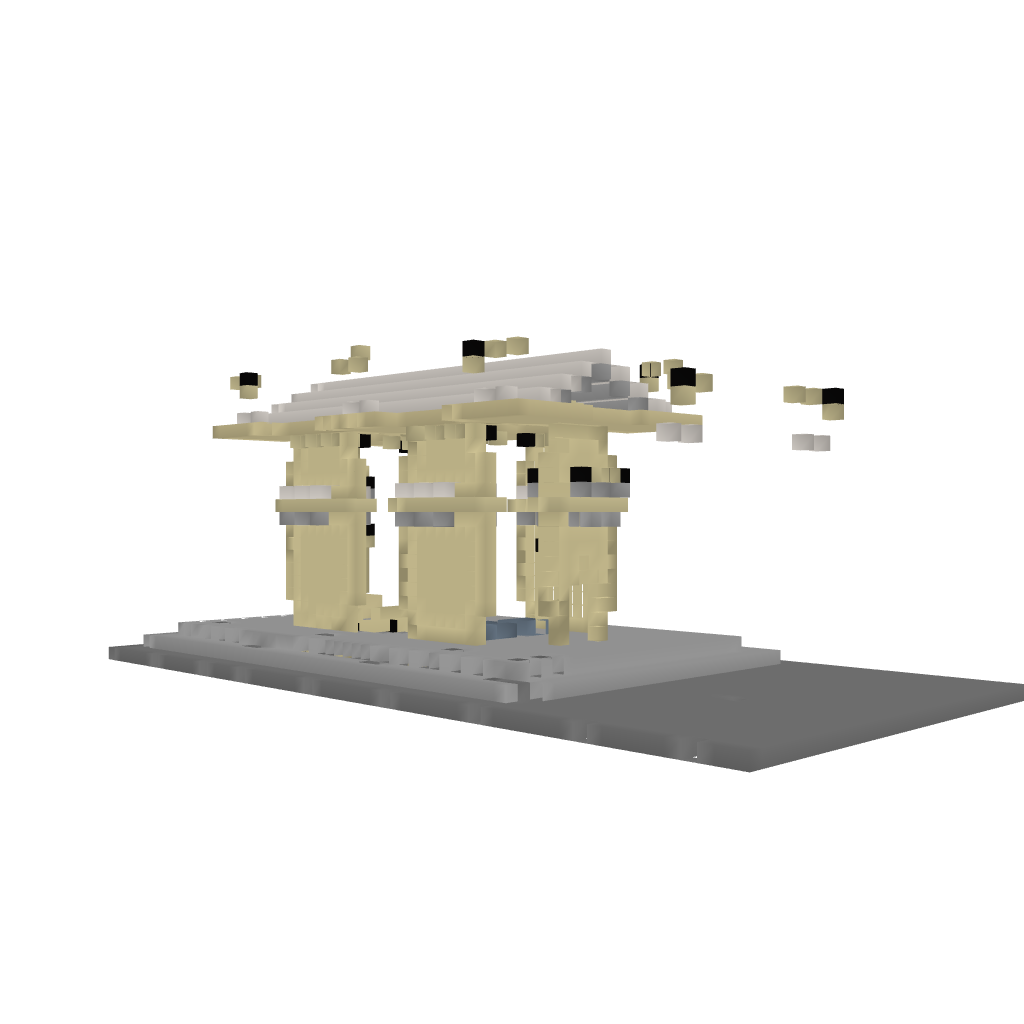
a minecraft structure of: Greek Theater